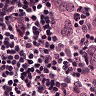
Metastatic tissue present: yes